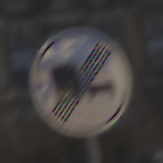
Verkehrszeichen: EndeUeberholverbotKraftfahrzeuge
Umgebung: Outdoor, Urban
Tageszeit: MorningAfternoon
Wetter: PartlyCloudy
Licht: Natural
Jahreszeit: NotSpecified
Kontrast: LowContrast